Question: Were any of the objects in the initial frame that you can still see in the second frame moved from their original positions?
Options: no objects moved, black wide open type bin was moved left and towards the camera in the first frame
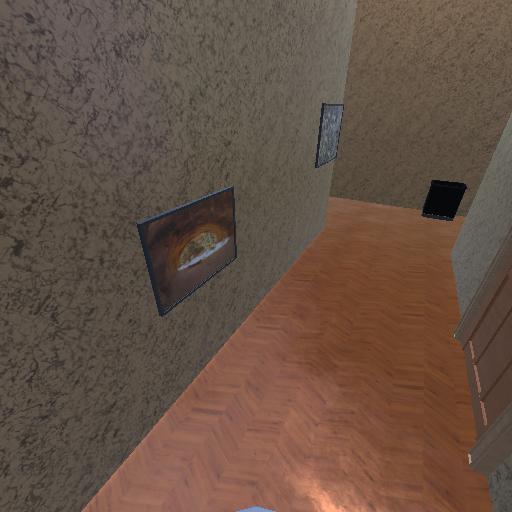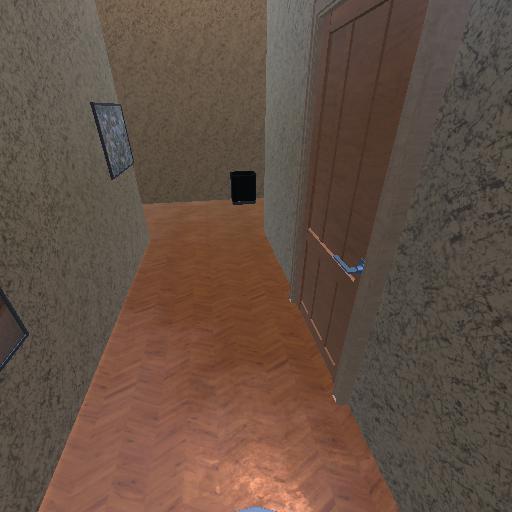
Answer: no objects moved